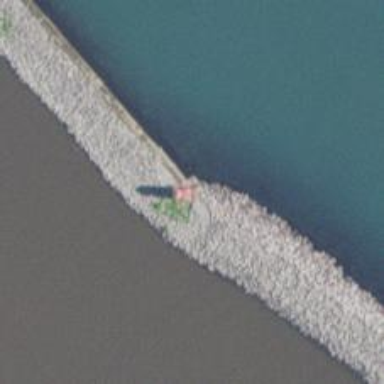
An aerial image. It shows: Lighthouse.